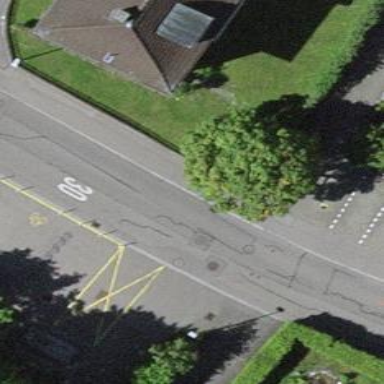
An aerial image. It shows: Residential road with no sidewalk.